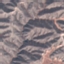
Land use / land cover: HerbaceousVegetation